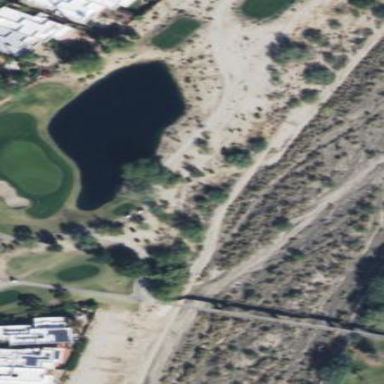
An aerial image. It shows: Water hazard on golf course.